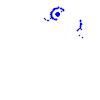
Particle: kaon